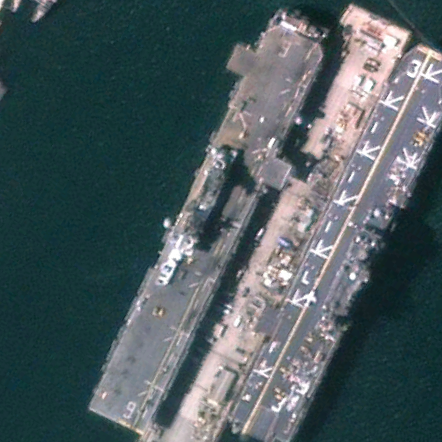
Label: assault